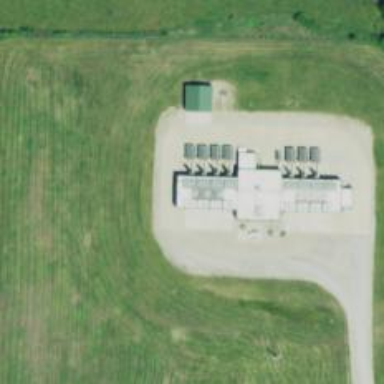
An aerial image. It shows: Generator for power supply.